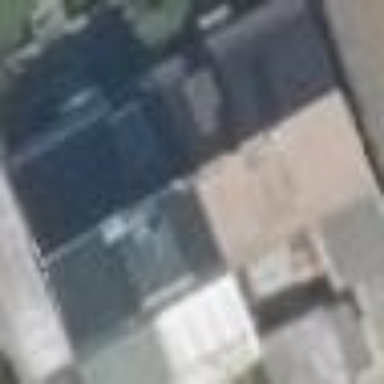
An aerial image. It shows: Gabled roofed house.